Question: How to align the buttons bottom of the screen.In the layout i have header below scrollview which contains many textviews and edittext and last is the 2 buttons that i want to place it bottom without any space besee at the bottom as i am able to align it bottom but ther is a small space between buttton and the screentween layout and buttons...
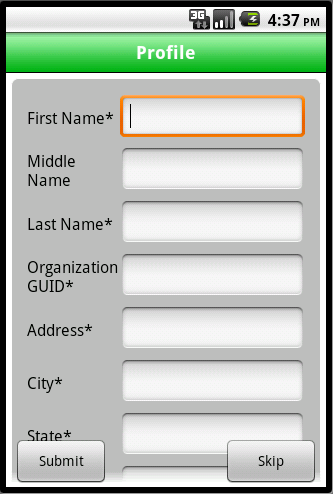
Answer: Do it in reverse way...
Open -Relative Layout
* Button1 - parent bottom true
* Button2 - Parent bottom true, Right of Button1, top align Button1, Bottom align Button1
* Header - Parent top true
* Scroll view - Below Header and Above Button1
close - Relative Layout